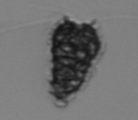
Label: Syracosphaera_pulchra